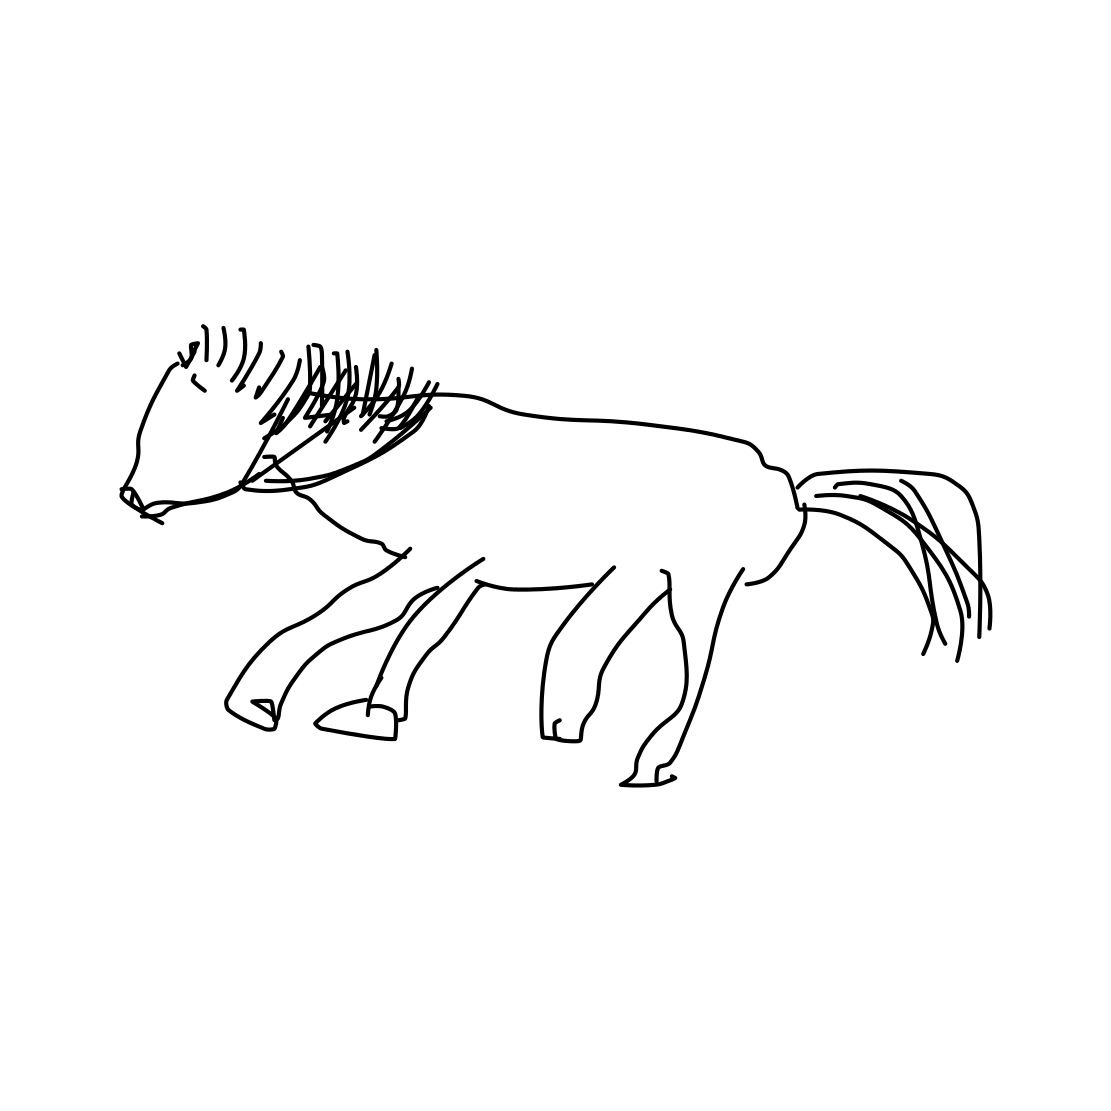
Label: horse